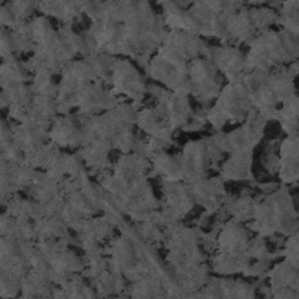
Label: frost